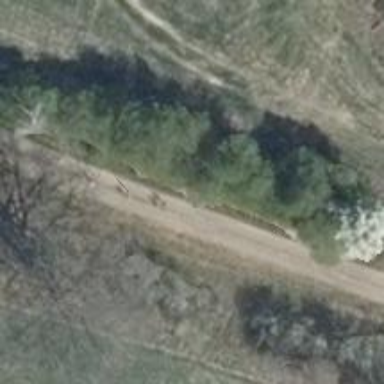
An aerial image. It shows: Row of trees in natural setting.